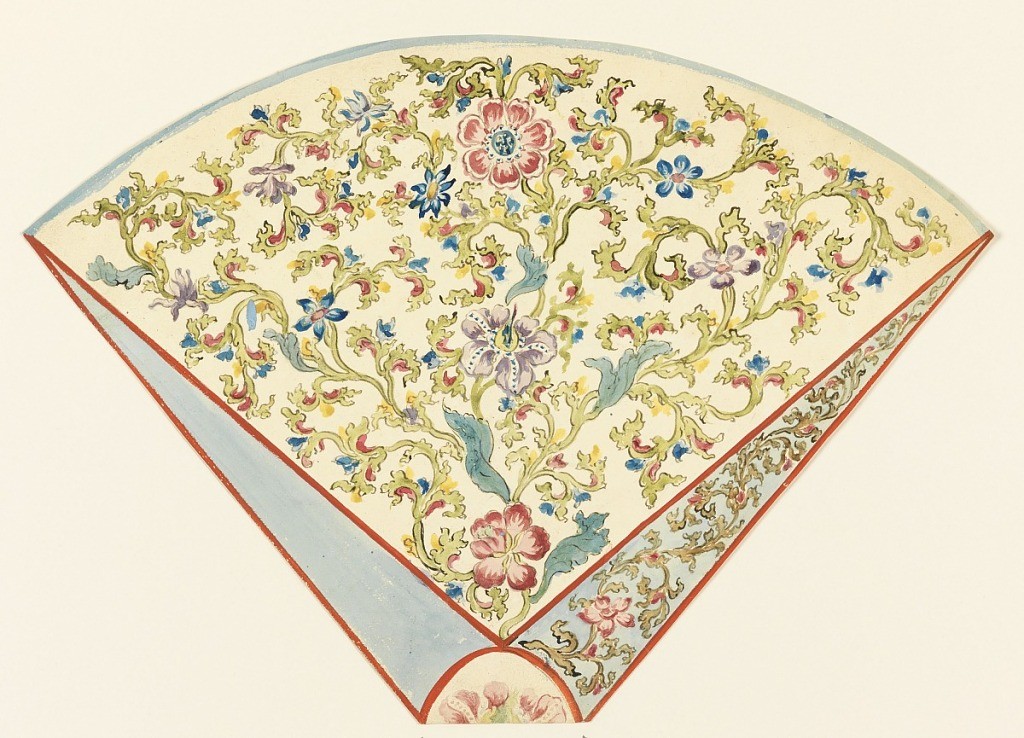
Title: Design for a Fabric, Probably for a Floor Covering
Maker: Frederick Crace, English, 1779–1859
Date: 1815–22
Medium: Brush and watercolor, graphite on paper
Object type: Drawing
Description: A segment of a circle. Design for the Royal Pavilion, Brighton. A design for a section of a rug, divided into three fields radiating from an oval center. An allover scroll design of Chinese leaves and flowers fills the large and one of the small radiating panels, the panel at left in solid color. The oval center filled with a single flower. There is a mannered juxtaposition of a Venetian red line with blue infill of a star shape. This is also seen in the surrounding pointed windows.

Original album associated with this collection still exists.  See 1948-40-1 accessory